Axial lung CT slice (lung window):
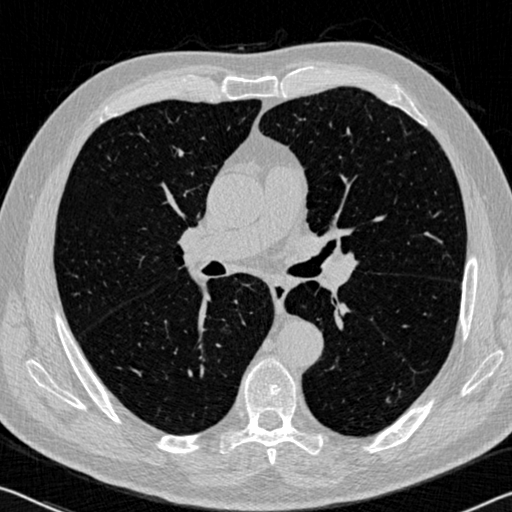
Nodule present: no